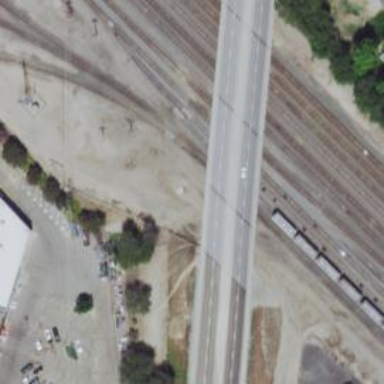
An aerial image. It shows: Railway siding for service.